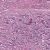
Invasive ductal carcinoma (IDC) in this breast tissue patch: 1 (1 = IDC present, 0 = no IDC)